Aerial crown-view tile of a tropical tree (Barro Colorado Island, Panama), acquired 20250414:
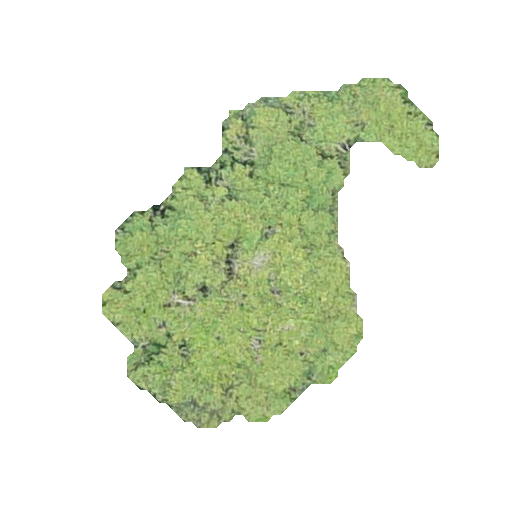
Species: Sloanea terniflora
GBIF accepted scientific name: Sloanea terniflora
Crown area: 96.918 m²